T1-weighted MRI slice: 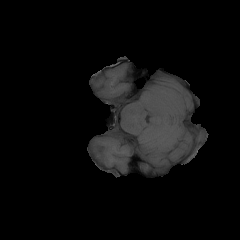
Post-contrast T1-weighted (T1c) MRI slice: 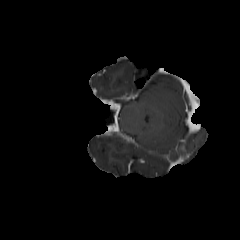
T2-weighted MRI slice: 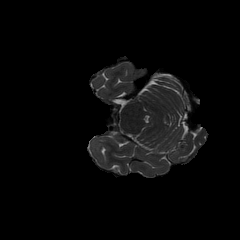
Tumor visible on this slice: no